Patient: sex M, age 57
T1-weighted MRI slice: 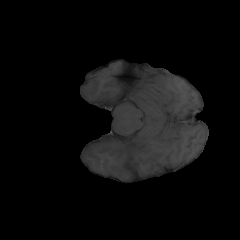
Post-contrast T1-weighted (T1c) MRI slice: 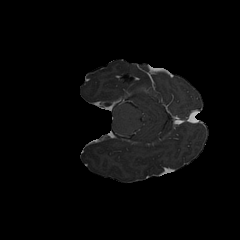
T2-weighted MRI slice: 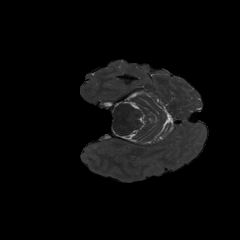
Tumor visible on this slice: no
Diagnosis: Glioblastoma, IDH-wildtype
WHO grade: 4